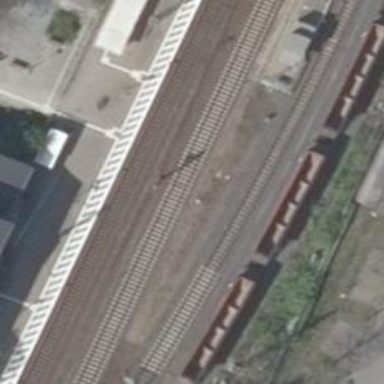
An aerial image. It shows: Stop position for public transport at railway stop.